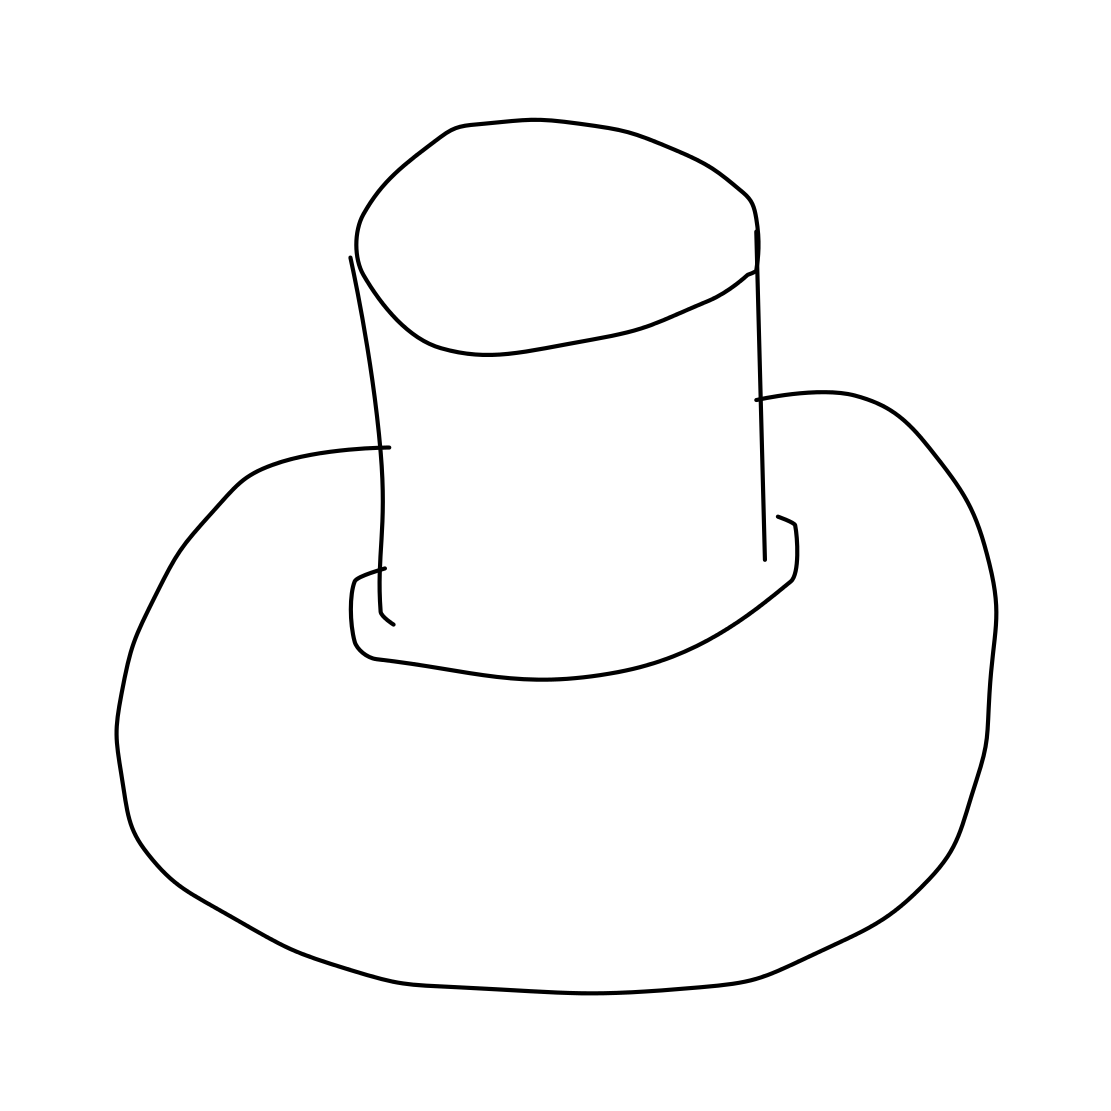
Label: hat